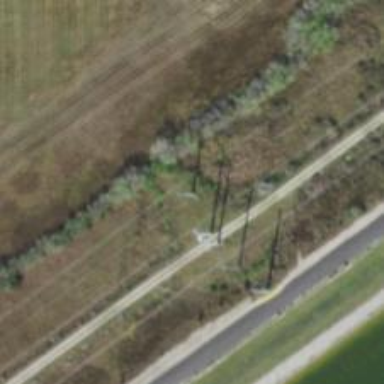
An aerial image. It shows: Power pole.